Question: Really confused, I can't find anything wrong!

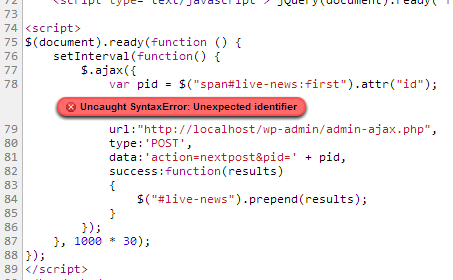
Answer: You can't declare a variable within an object literal. Move 'pid' outside:
'''
var pid = ...
$.ajax({ ... });
'''